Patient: sex M, age 57
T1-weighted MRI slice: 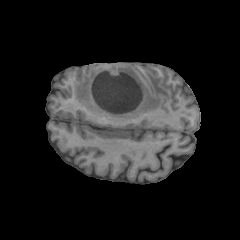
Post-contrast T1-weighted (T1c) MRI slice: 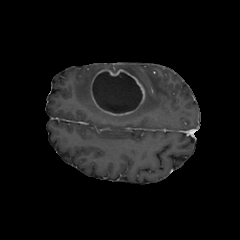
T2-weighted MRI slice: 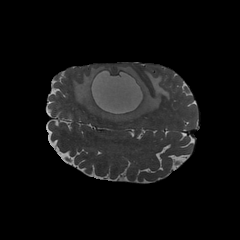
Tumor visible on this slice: yes
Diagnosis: Glioblastoma, IDH-wildtype
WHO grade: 4